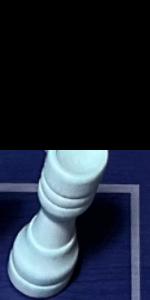
Label: Rook_White